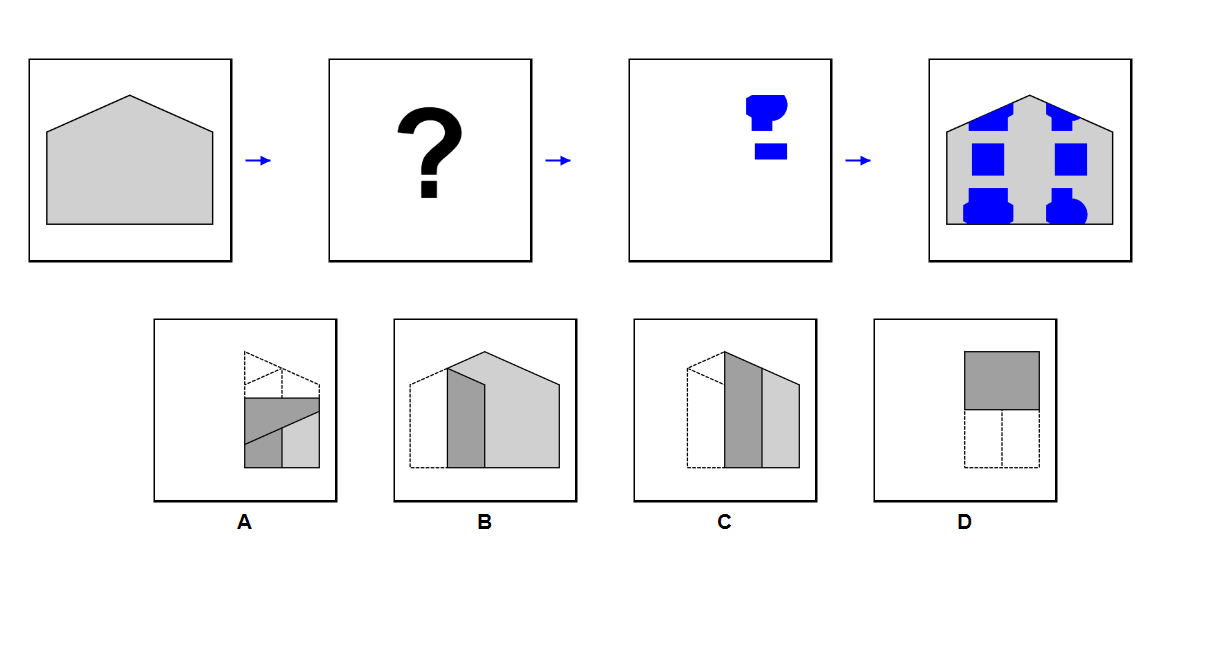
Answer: A